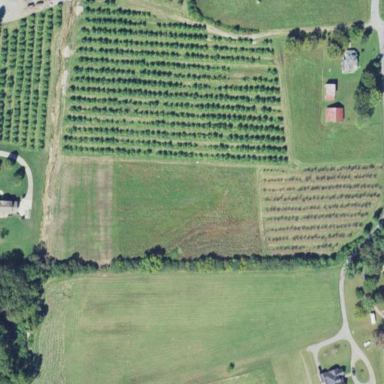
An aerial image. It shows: Orchard.